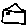
Label: house